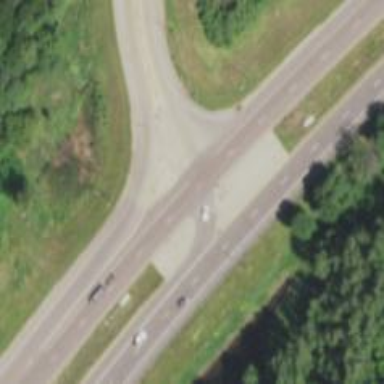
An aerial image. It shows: Asphalt trunk link road.